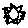
Label: sun